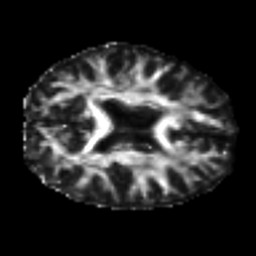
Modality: FA
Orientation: axial
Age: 24
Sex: female
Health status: ill
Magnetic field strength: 3 T
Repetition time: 8.4 s
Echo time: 0.0926 s